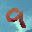
Label: 9